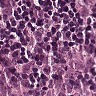
Metastatic tissue present: yes